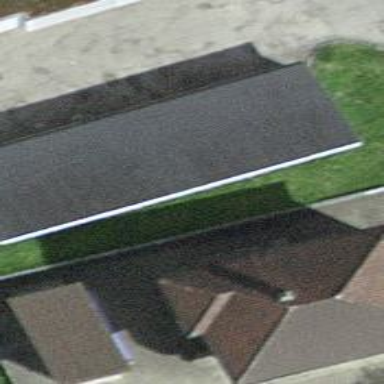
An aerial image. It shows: Garage.